Question: I was wondering how I properly can populate the labels in my form with the information from the selected preset item found in the 'right-click' context menu? I'm currently populating the context menu with the 'name' of each class 'product'. I'd like to then fill in the labels corresponding to the item selected by the users right-click menu. The context menu items will change dynamically as items get added to the list.

'''
using System;
using System.Collections.Generic;
using System.ComponentModel;
using System.Data;
using System.Drawing;
using System.Linq;
using System.Text;
using System.Threading.Tasks;
using System.Windows.Forms;
namespace rcMenu
{
public partial class Form1 : Form
{
public Form1()
{
InitializeComponent();
Product newProductA = new Product();
newProductA.Name = "Ice Cream";
newProductA.Category = "Dessert";
newProductA.Price = "Free";
productList.Add(newProductA);
Product newProductB = new Product();
newProductB.Name = "Cherries";
newProductB.Category = "Produce";
newProductB.Price = "$10.00";
productList.Add(newProductB);
Product newProductC = new Product();
newProductC.Name = "Soda";
newProductC.Category = "Beverage";
newProductC.Price = "$1.99";
productList.Add(newProductC);
}
public static List<Product> productList = new List<Product>();
public class Product
{
public String Name { get; set; }
public String Category { get; set; }
public String Price { get; set; }
}
private void SelectedPreset(object sender, EventArgs e)
{
label1.Text = "Product Name: " + "SELECTED";
label2.Text = "Product Category: " + "SELECTED";
label3.Text = "Product Price: " + "SELECTED";
}
private void contextMenuStrip1_Opened(object sender, EventArgs e)
{
(contextMenuStrip1.Items[0] as ToolStripMenuItem).DropDownItems.Clear();
foreach (var p in productList)
{
var itemName = p.Name;
(contextMenuStrip1.Items[0] as ToolStripMenuItem).DropDownItems.Add(itemName, null, SelectedPreset);
}
}
}
}
'''
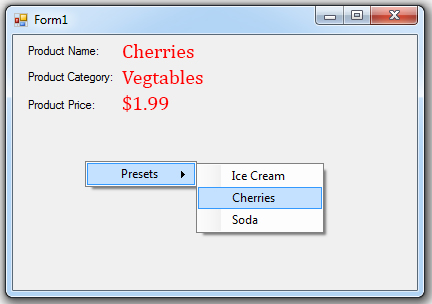
Answer: First subscribe to the Opening event and place the code like this:
'''
private void contextMenuStrip1_Opening(object sender, CancelEventArgs e)
{
if(contextMenuStrip1.Items.Count > 0)
contextMenuStrip1.Items.Clear();
foreach (var p in productList)
{
var itemName = p.Name;
contextMenuStrip1.Items.Add(itemName);
}
e.Cancel = false;
}
'''
Next subscribe to the ItemClicked event and place the code like this:
'''
private void contextMenuStrip1_ItemClicked(object sender, ToolStripItemClickedEventArgs e)
{
Product p = productList.Find(i => i.Name == e.ClickedItem.Text);
//just in case its null...
if(p != null)
{
label1.Text = "Product Name: " + p.Name;
label2.Text = "Product Category: " + p.Category;
label3.Text = "Product Price: " + p.Price;
}
}
'''